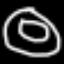
Label: donut